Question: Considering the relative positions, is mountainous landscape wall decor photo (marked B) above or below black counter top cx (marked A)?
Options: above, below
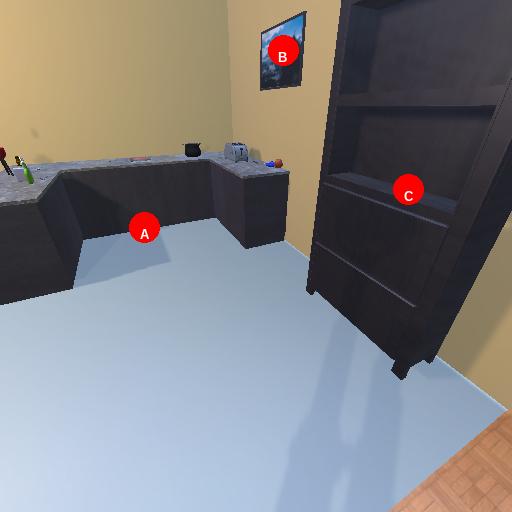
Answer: above